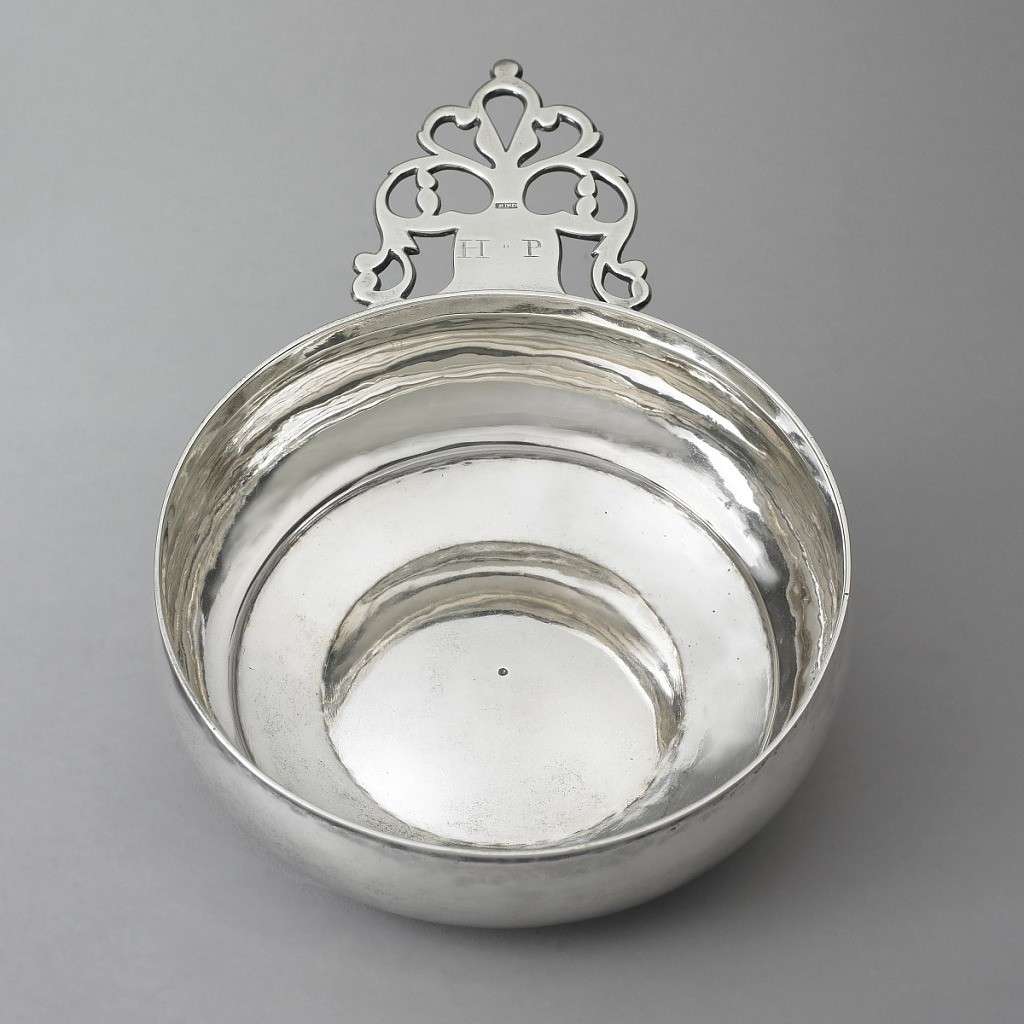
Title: Porringer
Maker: Jacob Hurd, American, ca. 1702 - 1758
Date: ca. 1740
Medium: silver
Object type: porringer
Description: Straight, flaring bottom set off from rounded body. Narrow, slightly flaring rim. Pierced, symmetrically scrolled handle with engraved monogram and maker's mark.